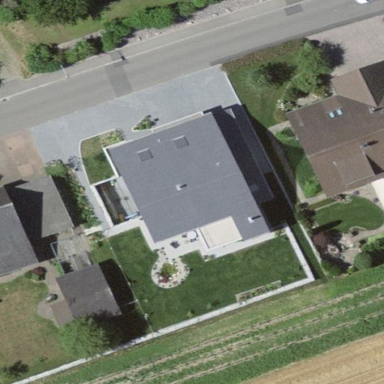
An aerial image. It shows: Simple and straightforward house.